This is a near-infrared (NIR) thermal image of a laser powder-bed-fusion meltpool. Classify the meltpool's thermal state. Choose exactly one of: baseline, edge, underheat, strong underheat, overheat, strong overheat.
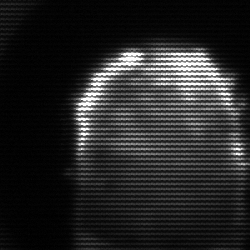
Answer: baseline